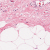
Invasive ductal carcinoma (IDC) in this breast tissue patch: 0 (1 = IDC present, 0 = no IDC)